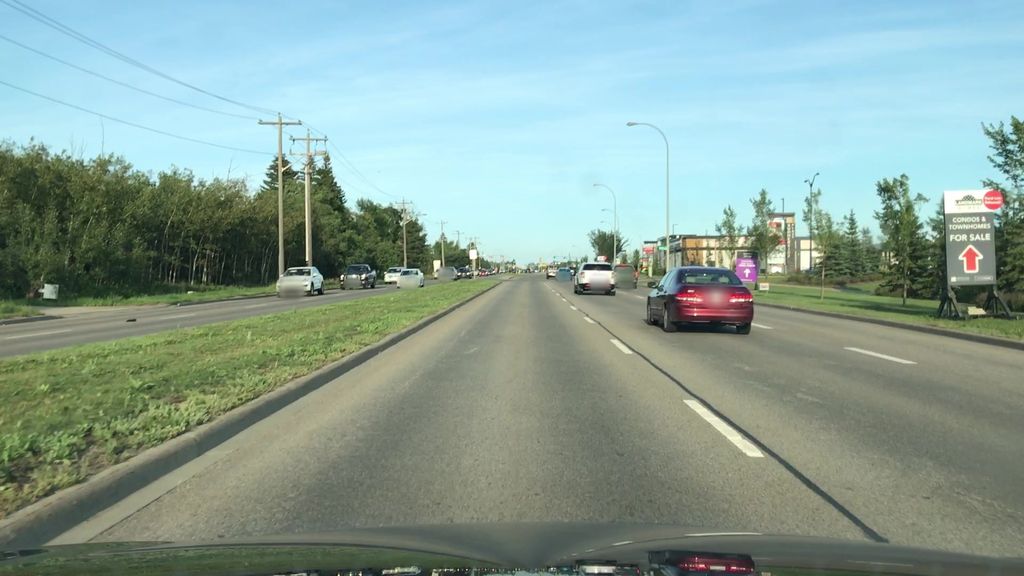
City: edmonton